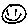
Label: smiley face